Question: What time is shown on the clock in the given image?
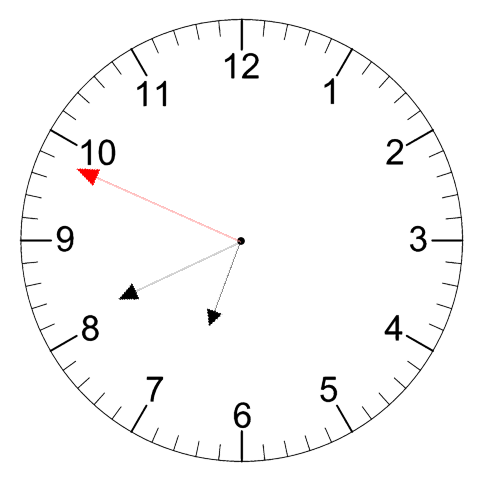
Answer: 06:40:49